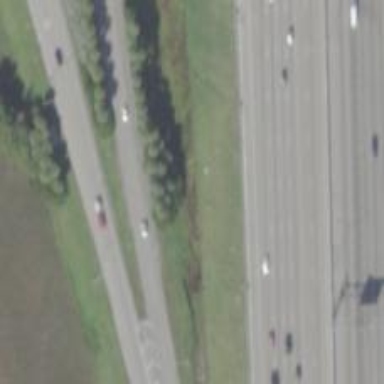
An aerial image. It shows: Asphalt motorway link.